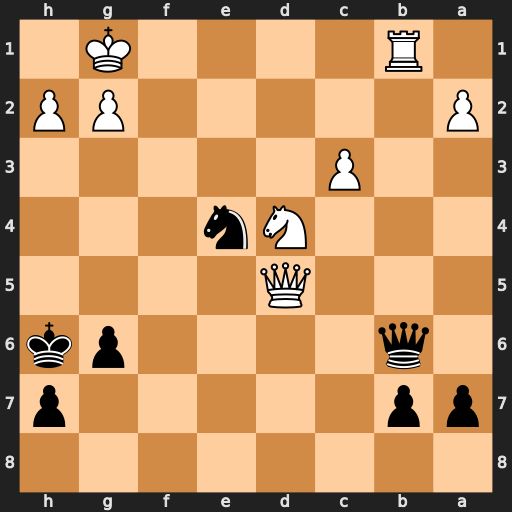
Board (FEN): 8/pp5p/1q4pk/3Q4/3Nn3/2P5/P5PP/1R4K1
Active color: b
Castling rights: -
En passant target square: -
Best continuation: Qxb1#